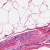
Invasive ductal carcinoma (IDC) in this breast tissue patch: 0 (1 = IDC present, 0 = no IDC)